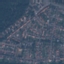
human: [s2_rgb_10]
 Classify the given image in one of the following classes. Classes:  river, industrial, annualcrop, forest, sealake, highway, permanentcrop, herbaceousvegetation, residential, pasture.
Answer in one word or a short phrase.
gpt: Residential